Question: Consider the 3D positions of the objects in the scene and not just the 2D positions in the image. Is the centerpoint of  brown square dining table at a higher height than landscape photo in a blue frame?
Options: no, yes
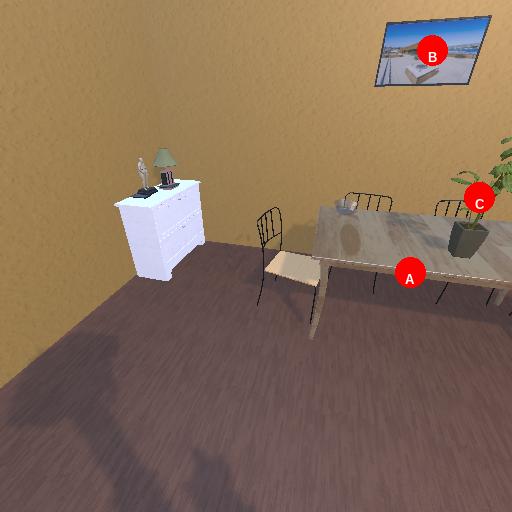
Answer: no